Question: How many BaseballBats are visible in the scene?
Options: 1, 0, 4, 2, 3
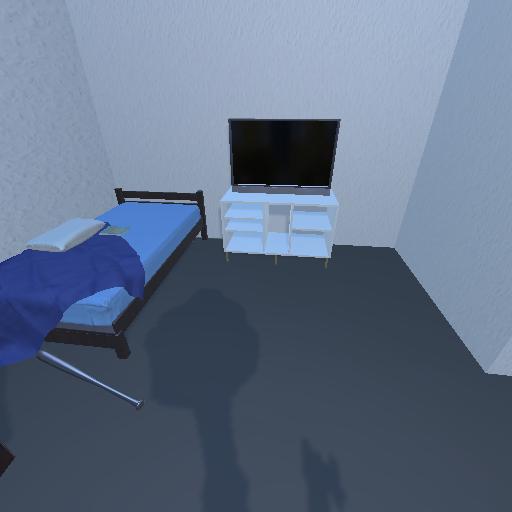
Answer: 1